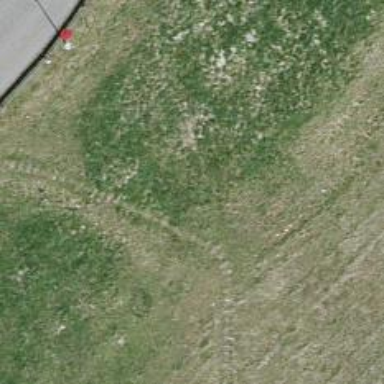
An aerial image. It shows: Unpaved path.